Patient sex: M
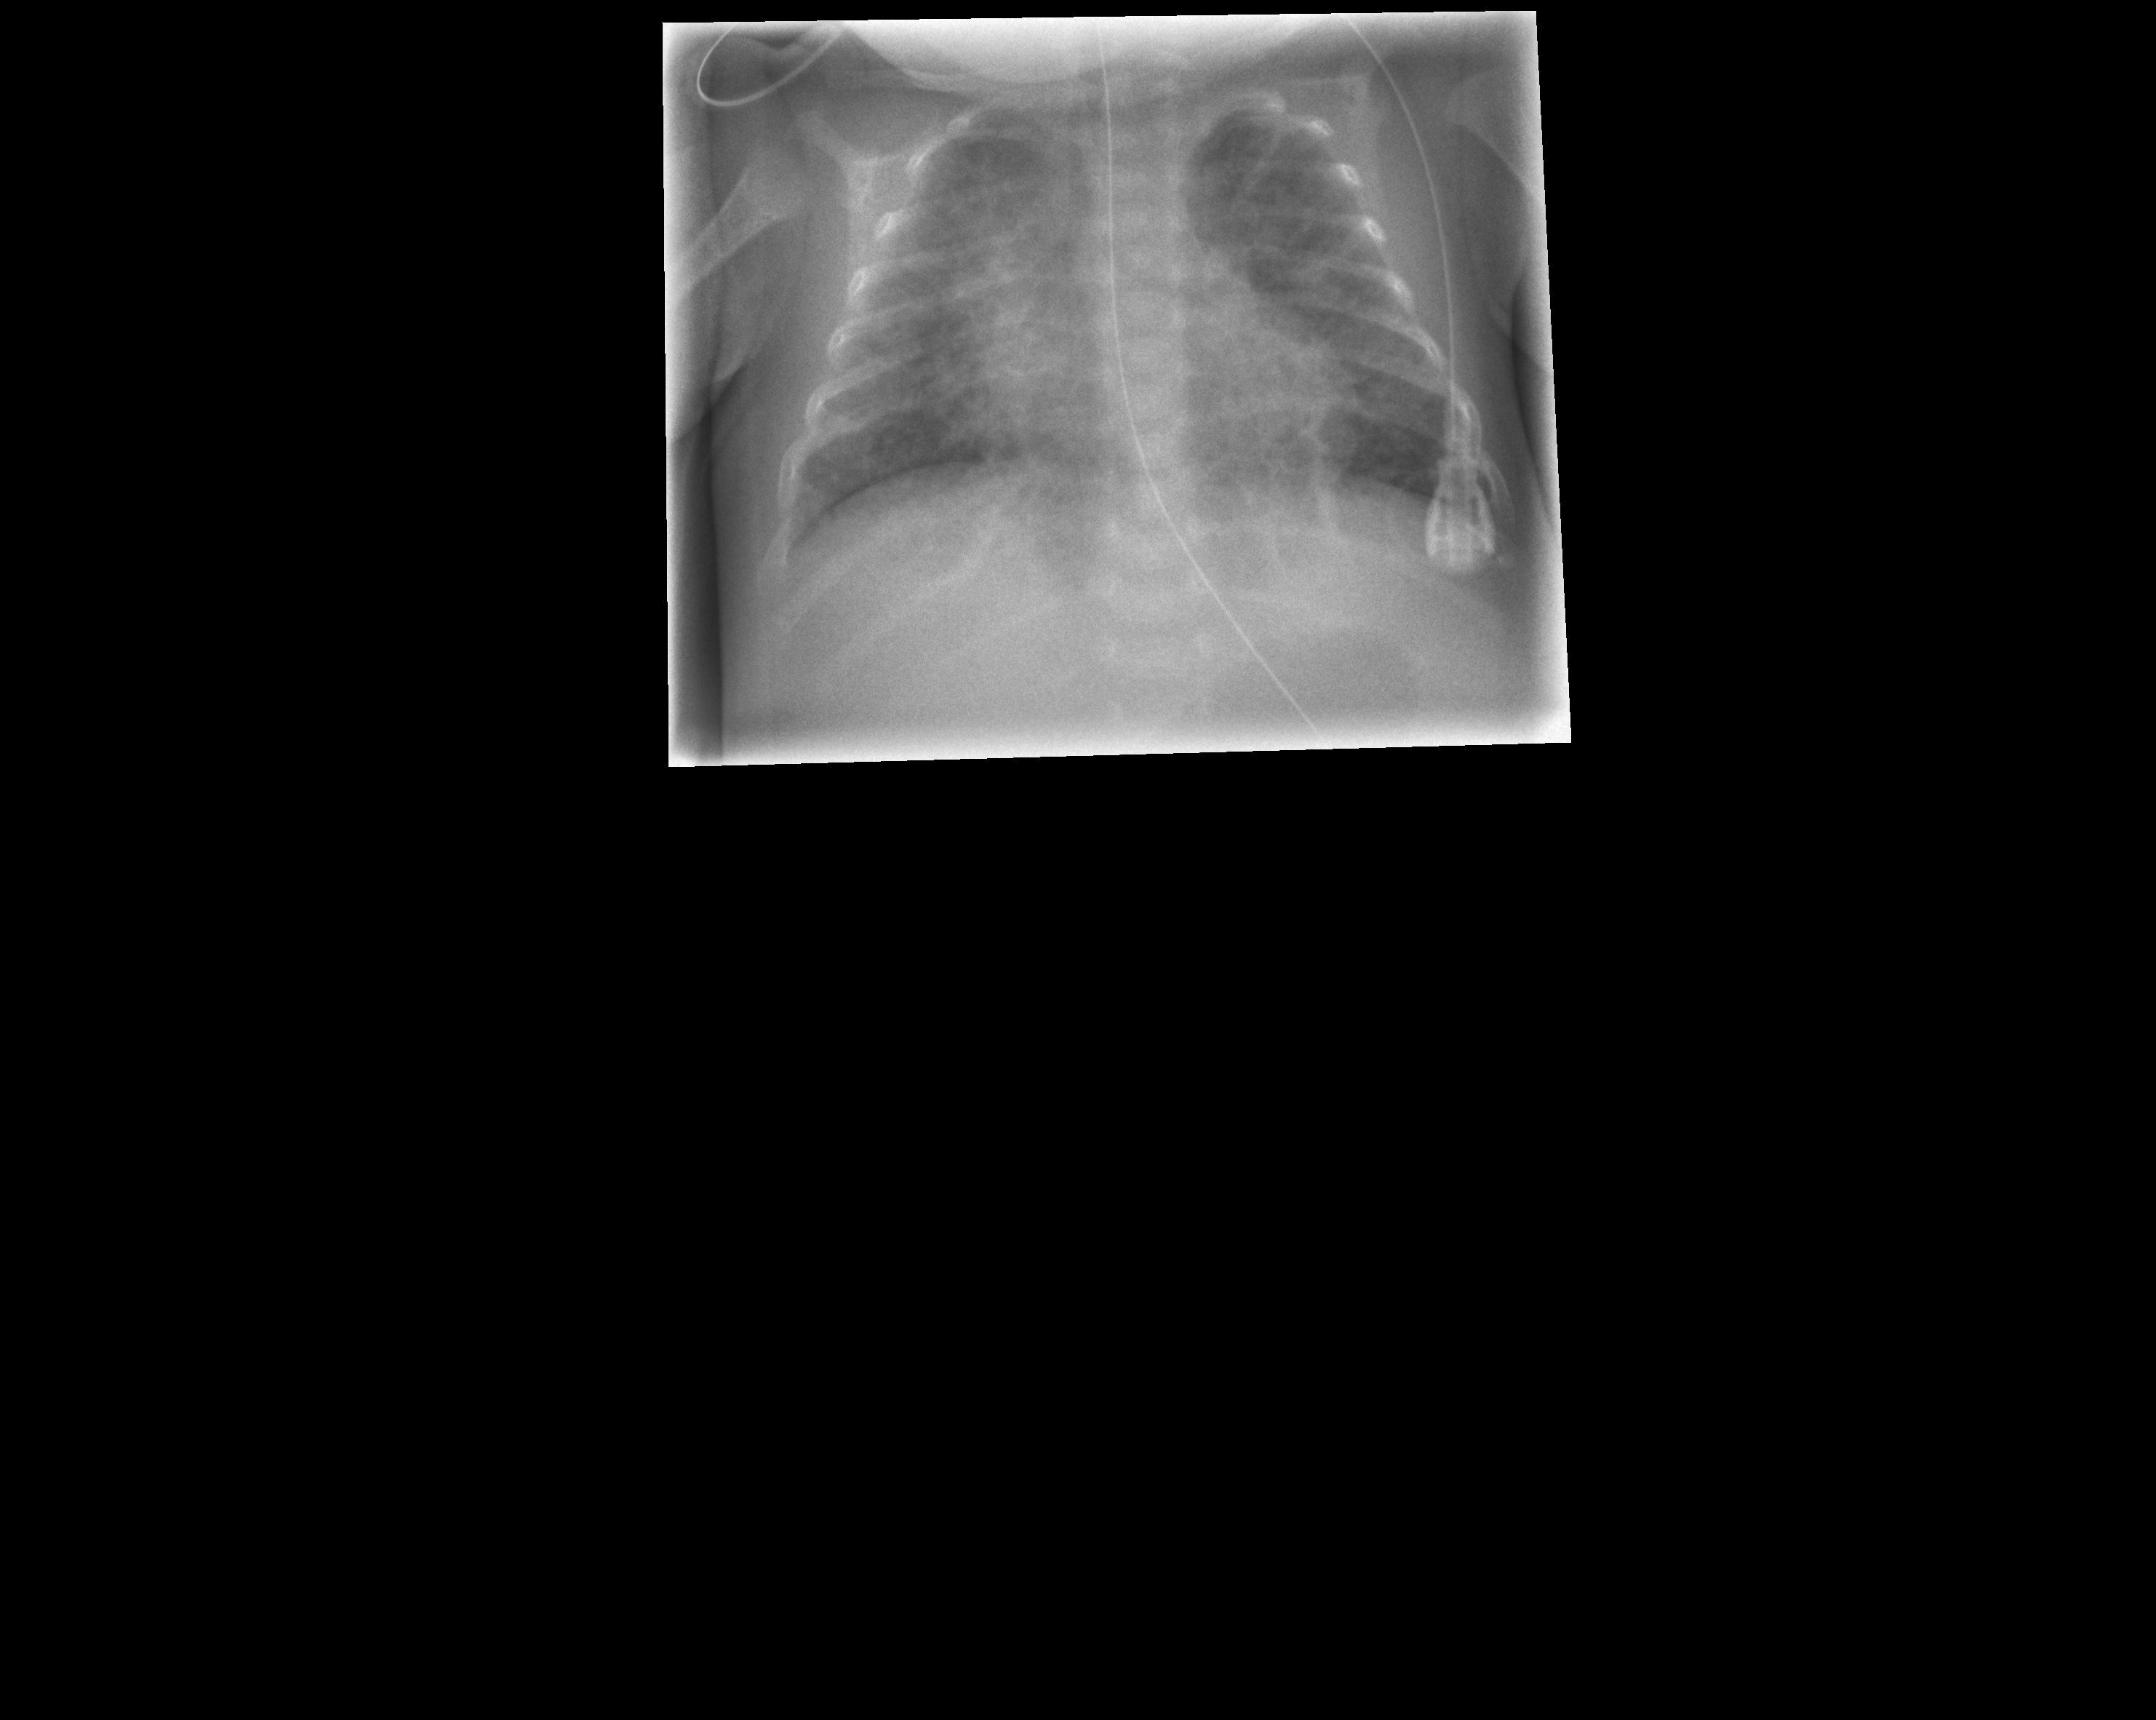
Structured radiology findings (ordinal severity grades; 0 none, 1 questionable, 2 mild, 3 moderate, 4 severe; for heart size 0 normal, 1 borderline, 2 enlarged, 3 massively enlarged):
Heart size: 2
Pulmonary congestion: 2
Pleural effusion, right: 0
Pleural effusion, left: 0
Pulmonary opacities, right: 3
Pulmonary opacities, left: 3
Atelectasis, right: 3
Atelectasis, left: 3